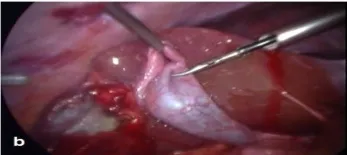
B: Cavity of the cyst after pericystectomy.
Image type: medical_photograph (other_medical_photograph)